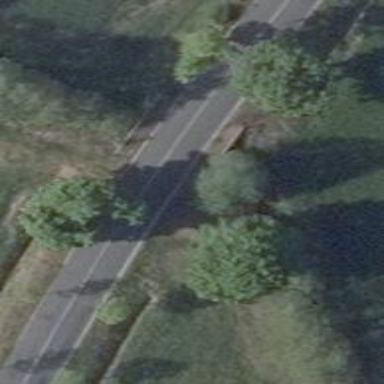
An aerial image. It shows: Asphalt tertiary road on bridge.